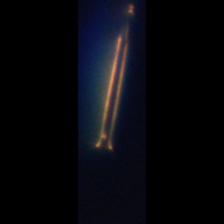
Taxon: Tintinnid
Group: Other